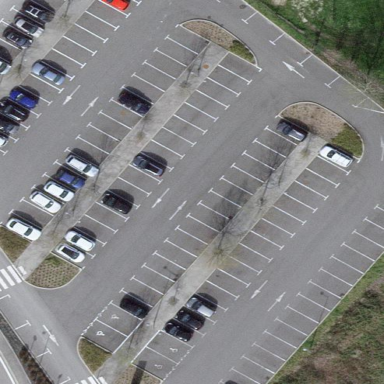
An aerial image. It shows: Parking area with asphalt surface. It is designated for bus park and ride.